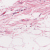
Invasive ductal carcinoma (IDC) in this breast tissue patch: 0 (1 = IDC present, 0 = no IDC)